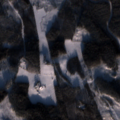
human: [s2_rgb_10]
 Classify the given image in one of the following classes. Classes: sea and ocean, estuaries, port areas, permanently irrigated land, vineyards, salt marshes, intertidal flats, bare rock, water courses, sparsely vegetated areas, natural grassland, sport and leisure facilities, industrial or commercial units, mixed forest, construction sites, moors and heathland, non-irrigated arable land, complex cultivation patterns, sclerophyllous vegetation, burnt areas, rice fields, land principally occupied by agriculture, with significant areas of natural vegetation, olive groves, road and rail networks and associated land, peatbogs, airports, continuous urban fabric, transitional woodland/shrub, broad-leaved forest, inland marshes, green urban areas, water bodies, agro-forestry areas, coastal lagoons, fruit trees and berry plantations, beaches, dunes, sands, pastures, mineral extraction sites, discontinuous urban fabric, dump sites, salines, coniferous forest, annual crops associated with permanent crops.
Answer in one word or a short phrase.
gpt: coniferous forest, mixed forest, transitional woodland/shrub